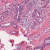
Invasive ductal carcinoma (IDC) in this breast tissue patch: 1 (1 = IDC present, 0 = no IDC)